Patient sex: F
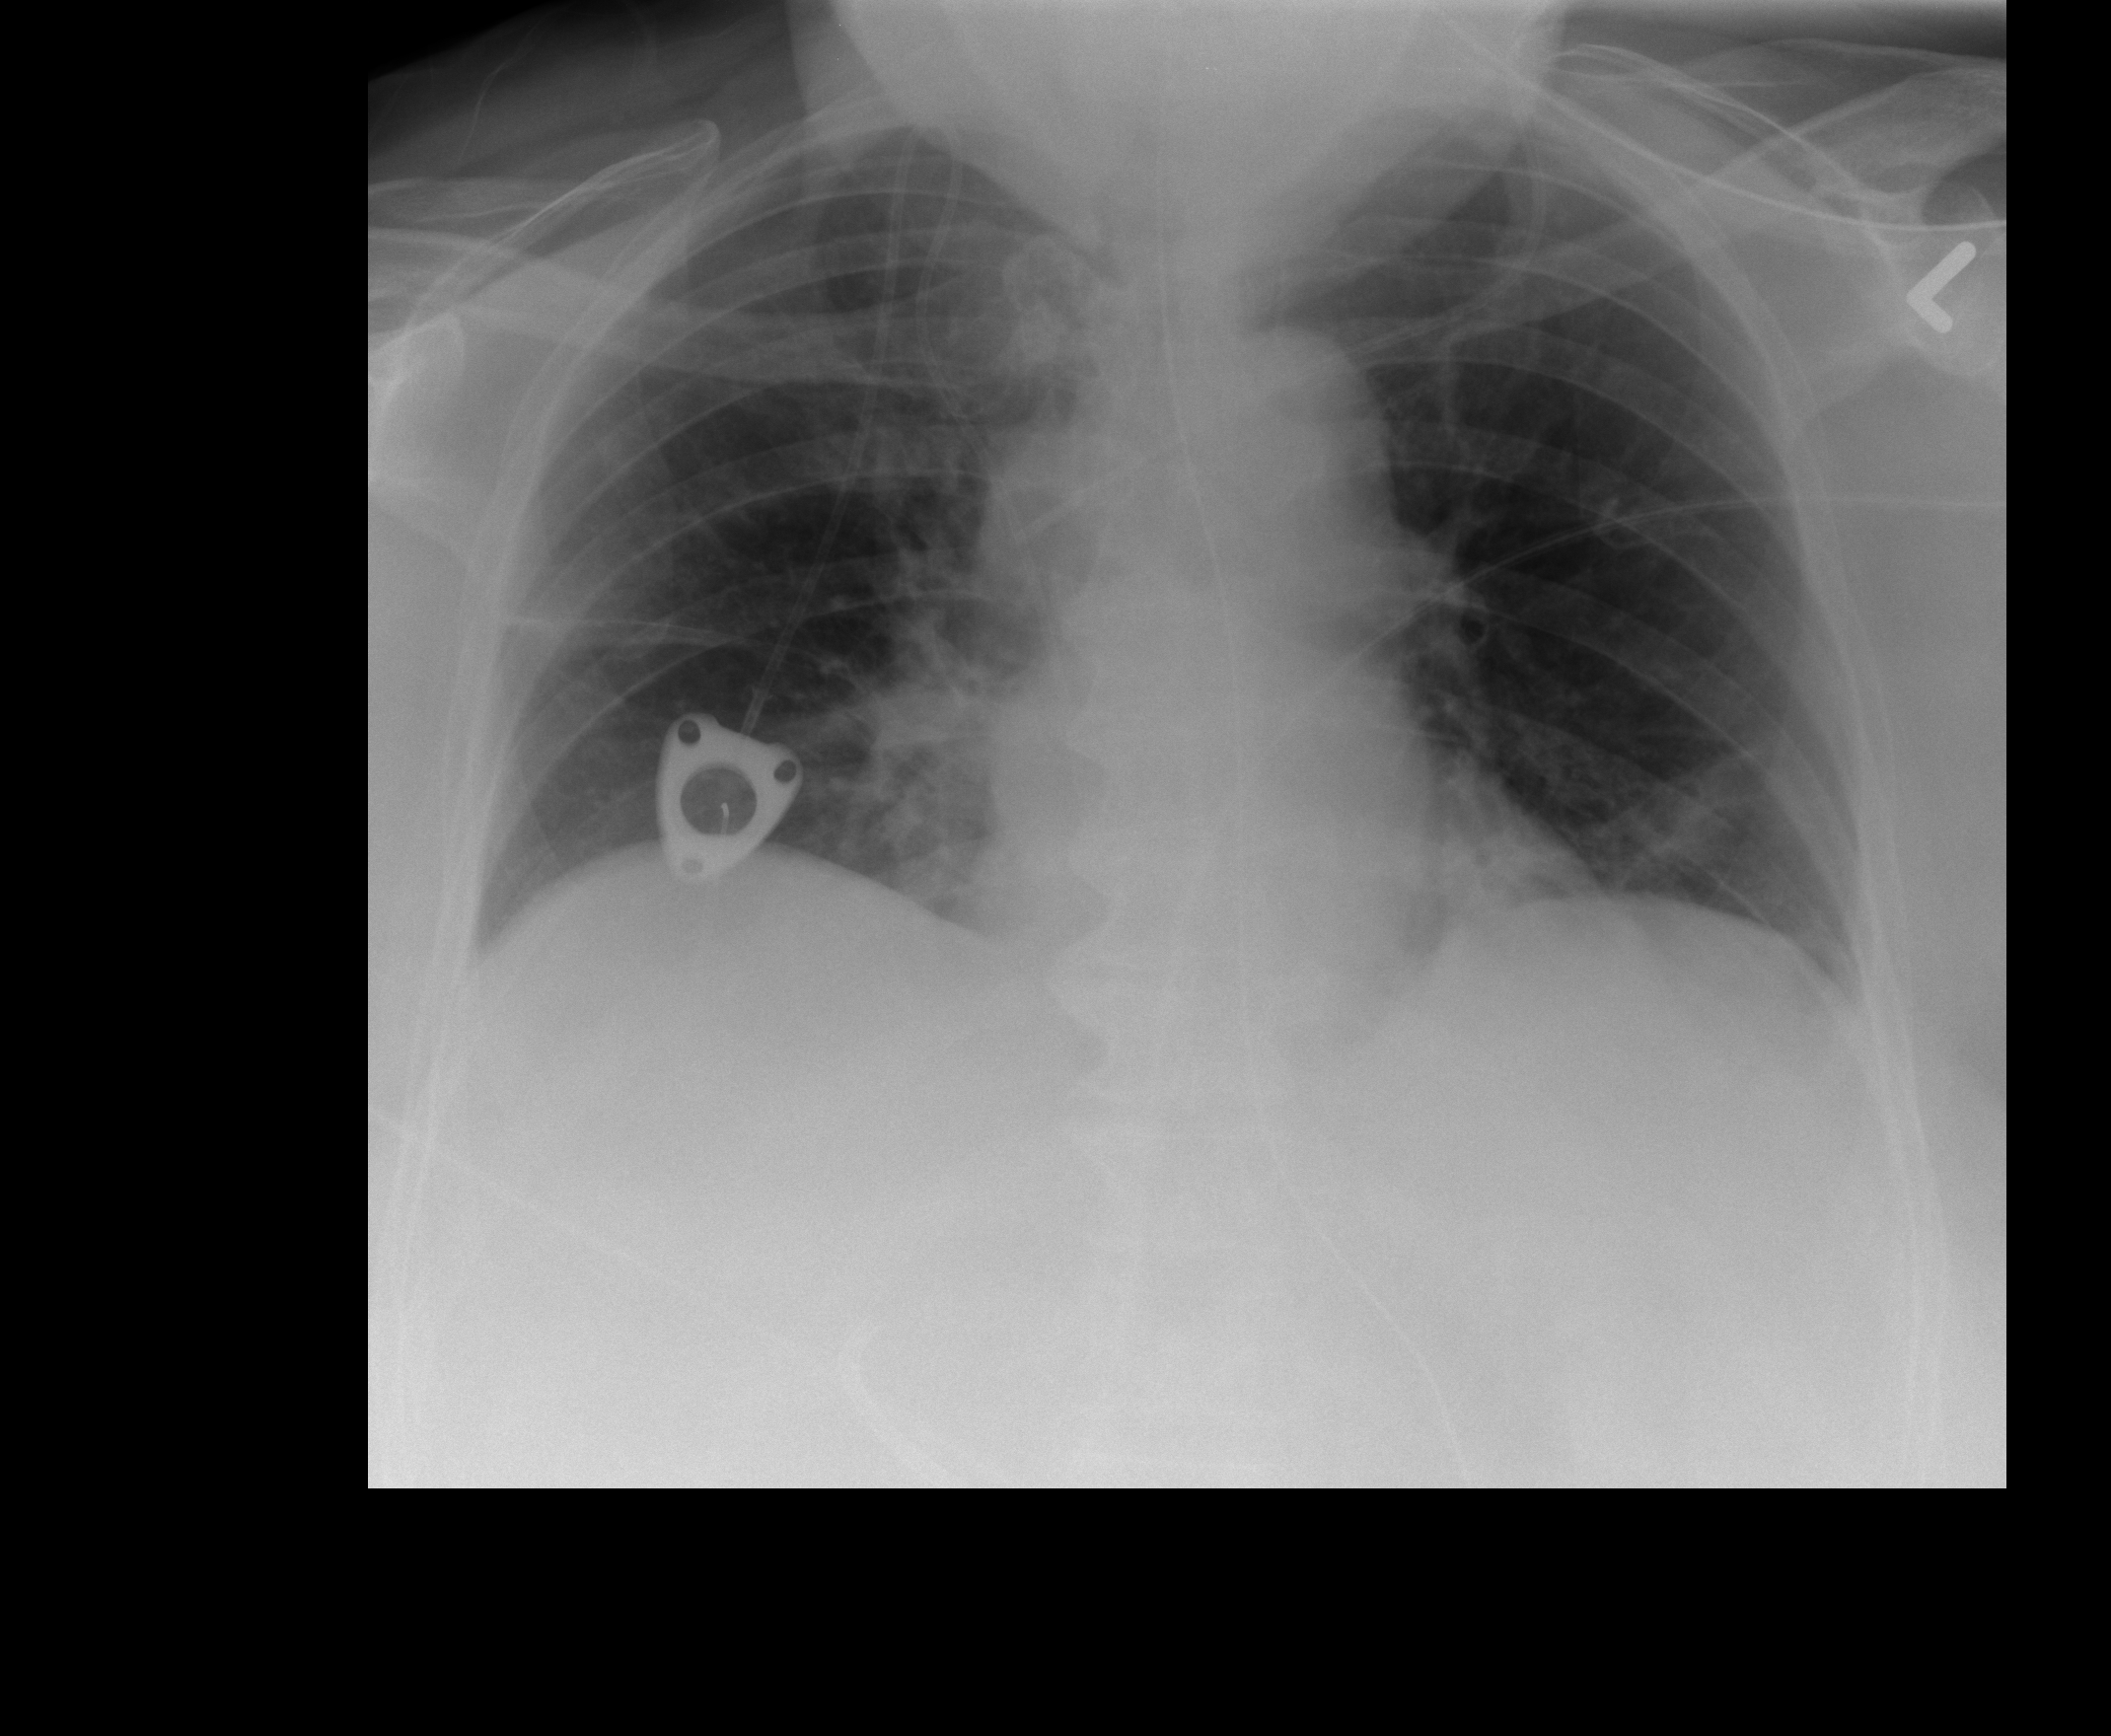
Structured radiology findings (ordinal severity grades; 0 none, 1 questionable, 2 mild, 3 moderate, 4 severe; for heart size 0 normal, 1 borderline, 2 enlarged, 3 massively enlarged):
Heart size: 0
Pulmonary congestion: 1
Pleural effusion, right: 0
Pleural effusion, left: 0
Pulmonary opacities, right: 0
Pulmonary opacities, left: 0
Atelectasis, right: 2
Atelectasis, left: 2